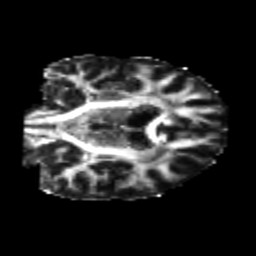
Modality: FA
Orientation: coronal
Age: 24
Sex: male
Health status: healthy
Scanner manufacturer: philips
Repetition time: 7.384 s
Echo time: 0.08599 s